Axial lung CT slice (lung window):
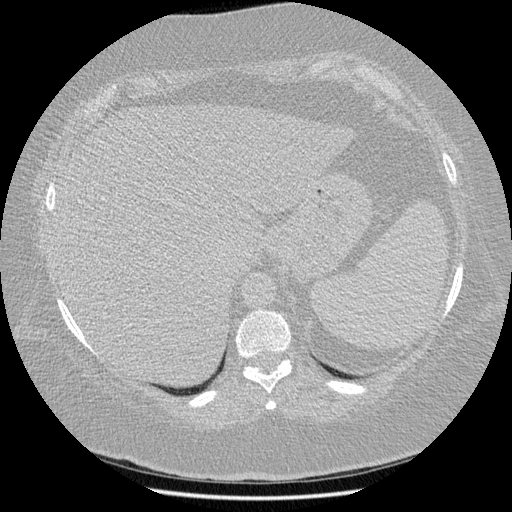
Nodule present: no